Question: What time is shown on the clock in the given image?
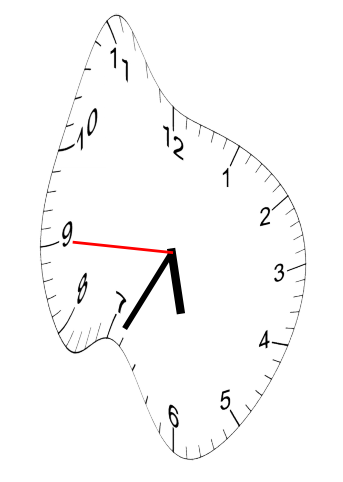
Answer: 05:34:45